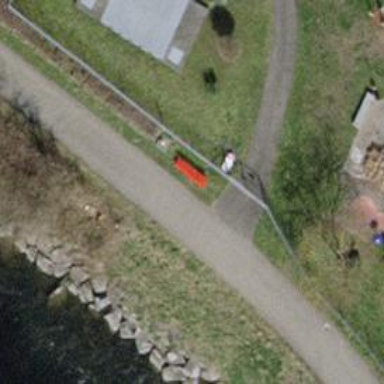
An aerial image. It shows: Bench.